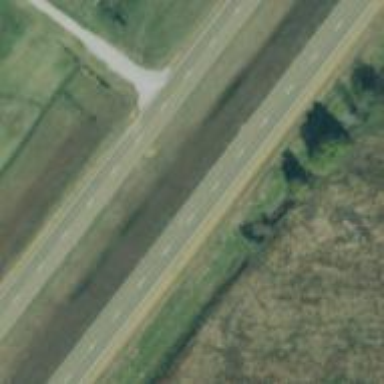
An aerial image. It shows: Trunk highway.